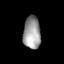
Tissue: skin
Cell type: Endothelial cells
Senescence score: 0.7242
Nuclear area (px): 554
Mean DAPI intensity: 154.547